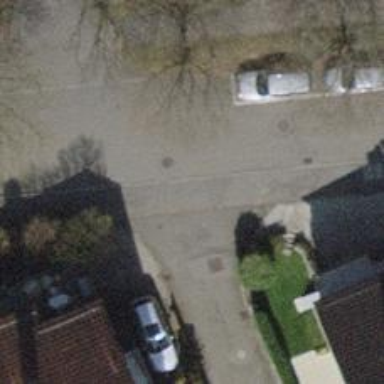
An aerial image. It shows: Smooth asphalt road in residential area.